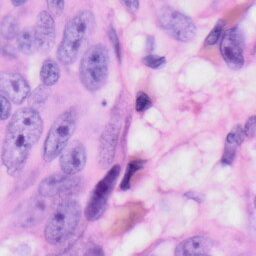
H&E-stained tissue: Skin